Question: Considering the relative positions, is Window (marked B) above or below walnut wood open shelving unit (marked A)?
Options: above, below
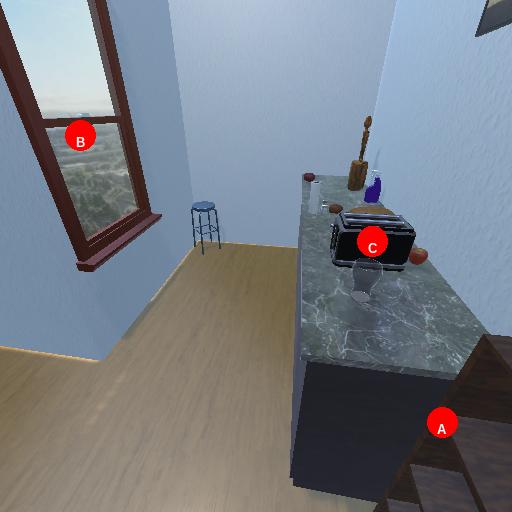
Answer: above